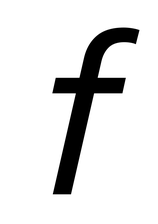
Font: InstrumentSans-Italic_Italic